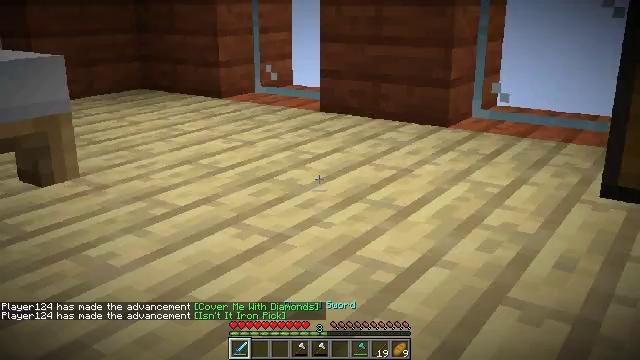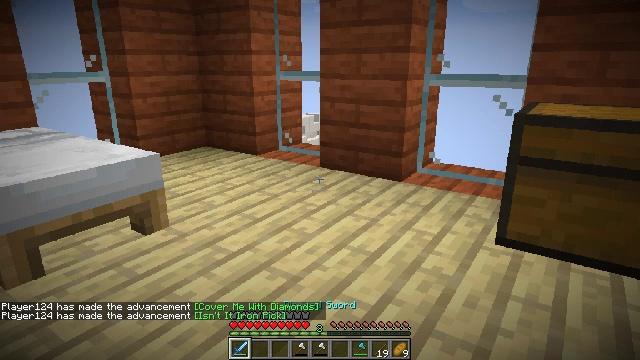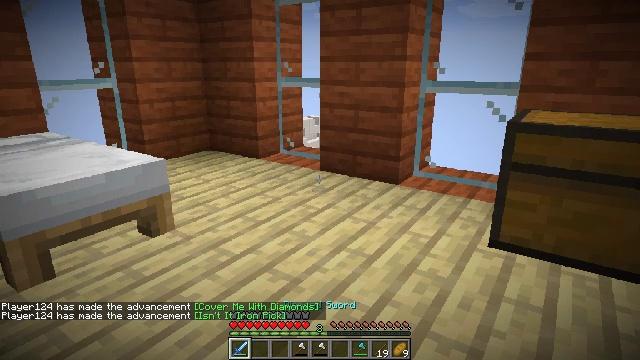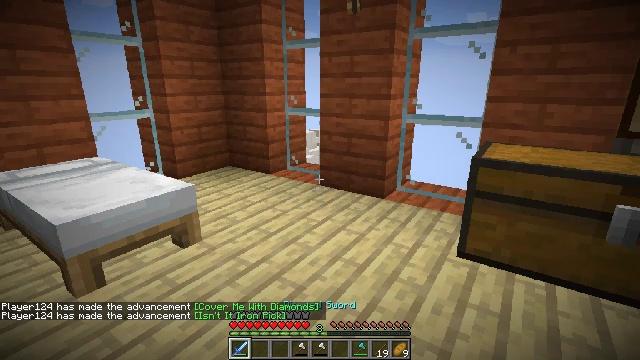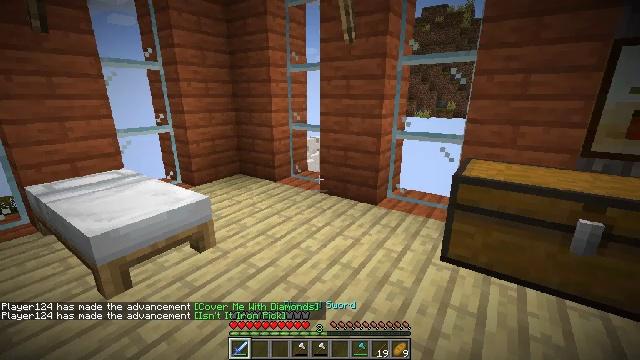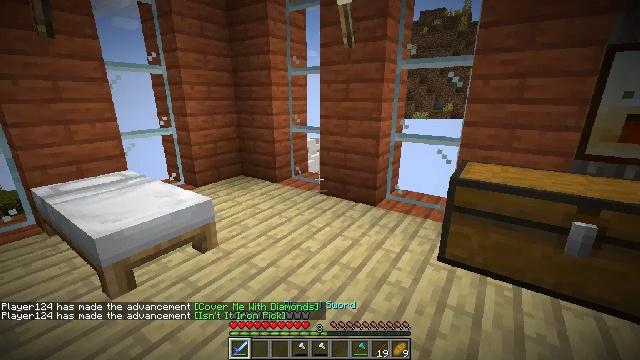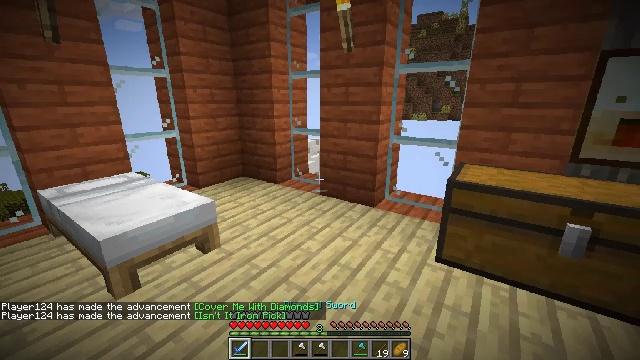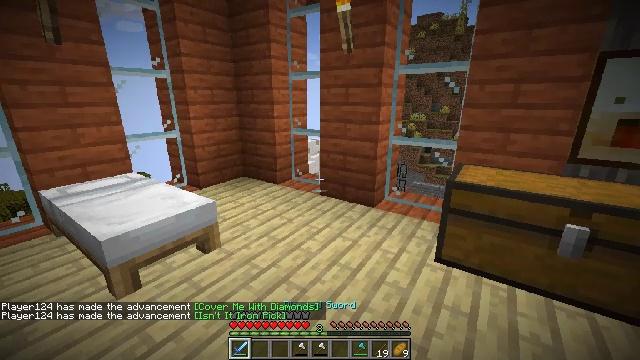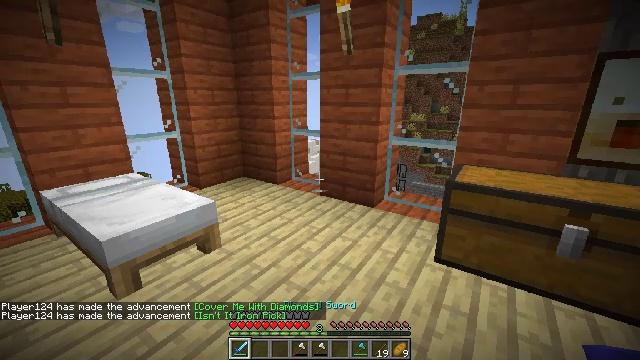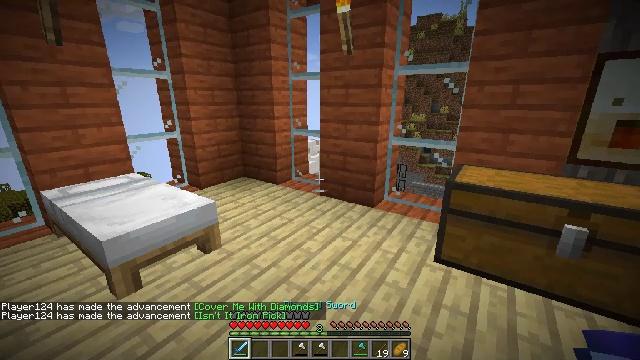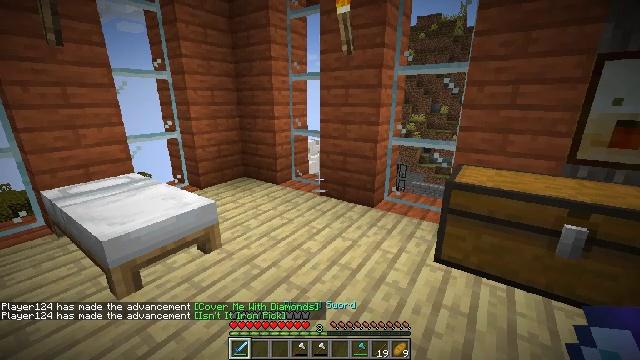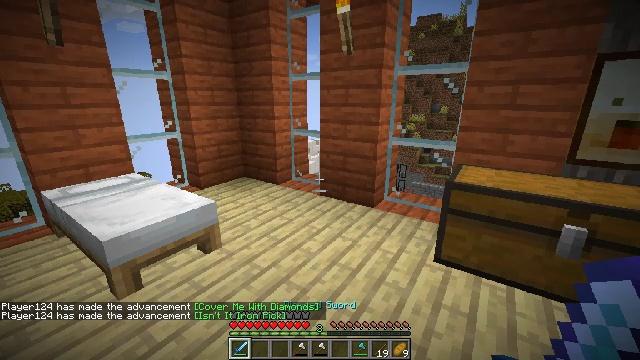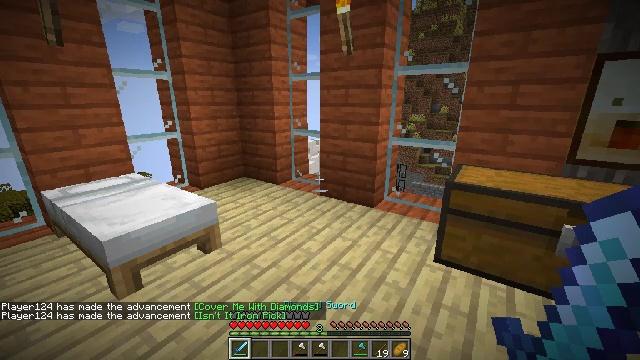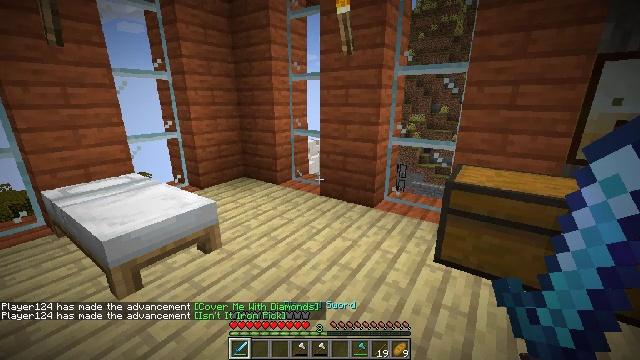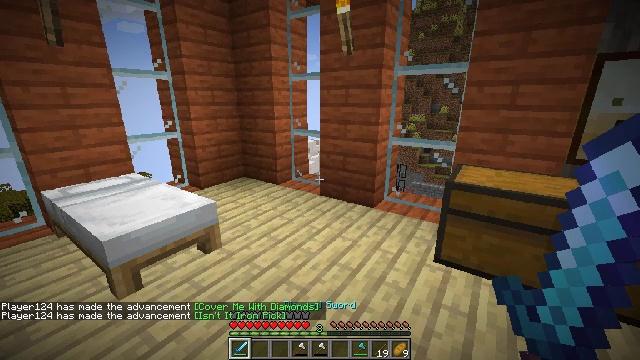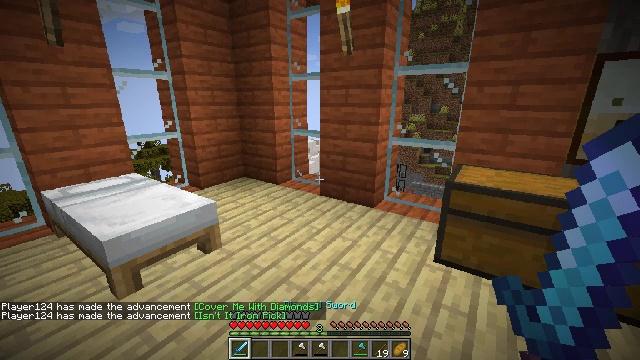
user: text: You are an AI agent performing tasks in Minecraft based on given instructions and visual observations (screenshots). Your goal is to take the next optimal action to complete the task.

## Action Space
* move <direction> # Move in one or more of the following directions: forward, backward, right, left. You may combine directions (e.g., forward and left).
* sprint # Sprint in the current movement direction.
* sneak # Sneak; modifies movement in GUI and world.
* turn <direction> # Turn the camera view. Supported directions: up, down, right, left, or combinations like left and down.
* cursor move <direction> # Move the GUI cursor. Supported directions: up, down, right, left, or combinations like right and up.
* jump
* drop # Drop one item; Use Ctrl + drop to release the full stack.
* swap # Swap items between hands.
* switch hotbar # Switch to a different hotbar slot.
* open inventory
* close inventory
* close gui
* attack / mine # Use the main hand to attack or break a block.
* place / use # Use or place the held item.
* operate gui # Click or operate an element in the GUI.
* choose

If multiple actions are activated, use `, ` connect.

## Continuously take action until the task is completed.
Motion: motion action
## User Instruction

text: Trim the tree by mining the acacia leaves.
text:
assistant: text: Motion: no_op
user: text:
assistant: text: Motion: no_op
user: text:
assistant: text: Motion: no_op
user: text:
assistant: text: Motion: no_op
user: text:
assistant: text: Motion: no_op
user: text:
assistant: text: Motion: no_op
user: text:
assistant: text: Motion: no_op
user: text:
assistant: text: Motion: no_op
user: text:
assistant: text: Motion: no_op
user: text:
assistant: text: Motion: no_op
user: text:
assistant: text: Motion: no_op
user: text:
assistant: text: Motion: no_op
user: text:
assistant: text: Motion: no_op
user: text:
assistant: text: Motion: no_op
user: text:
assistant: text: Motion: no_op
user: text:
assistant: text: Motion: no_op
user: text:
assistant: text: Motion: no_op
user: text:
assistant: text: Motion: no_op
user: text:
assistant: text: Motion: no_op
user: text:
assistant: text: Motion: attack / mine
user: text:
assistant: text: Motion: attack / mine
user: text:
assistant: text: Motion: attack / mine
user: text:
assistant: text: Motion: no_op
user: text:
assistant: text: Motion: no_op
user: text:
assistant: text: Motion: no_op
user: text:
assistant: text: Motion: turn right and down
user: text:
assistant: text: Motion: no_op
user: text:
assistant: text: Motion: no_op
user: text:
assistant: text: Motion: no_op
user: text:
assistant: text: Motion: no_op